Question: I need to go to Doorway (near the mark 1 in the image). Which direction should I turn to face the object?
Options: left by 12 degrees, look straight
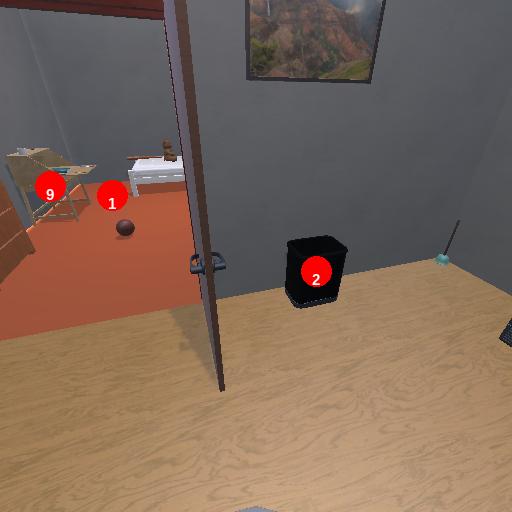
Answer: left by 12 degrees